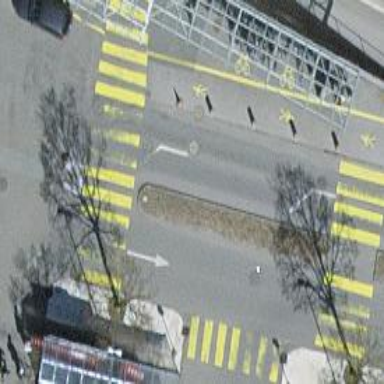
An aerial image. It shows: Marked crossing with pedestrian island.